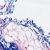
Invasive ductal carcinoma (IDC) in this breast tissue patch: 0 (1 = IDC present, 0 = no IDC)